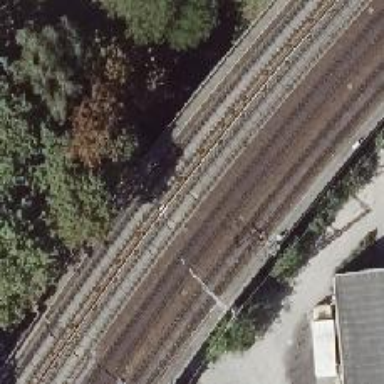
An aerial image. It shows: Light rail electrified bridge without ballast.